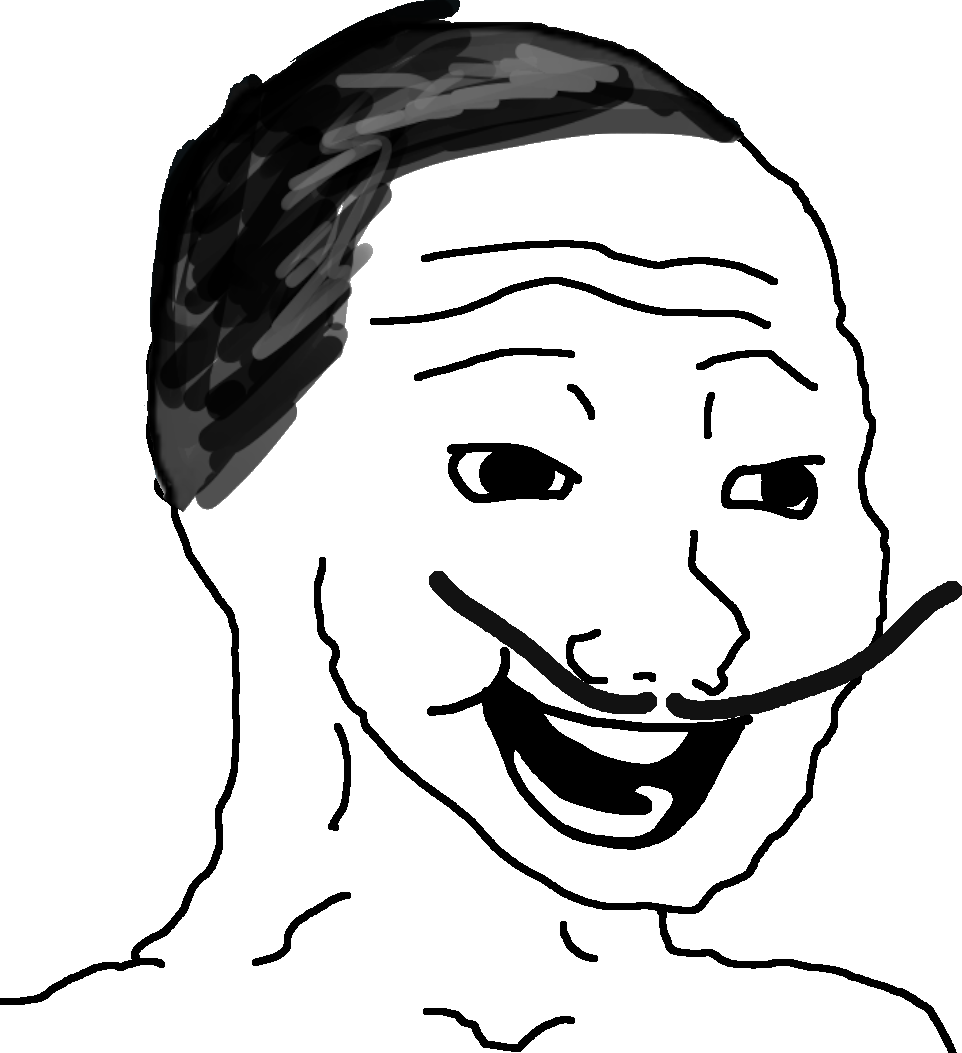
Label: 5_Bloomer